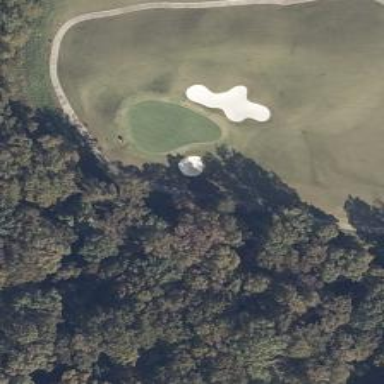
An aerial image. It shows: View of golf hole.